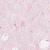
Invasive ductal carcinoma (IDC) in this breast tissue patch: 0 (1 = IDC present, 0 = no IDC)